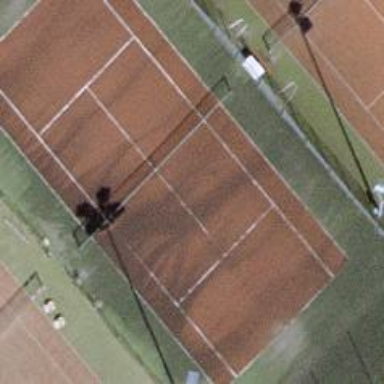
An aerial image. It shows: Tennis court on pitch.